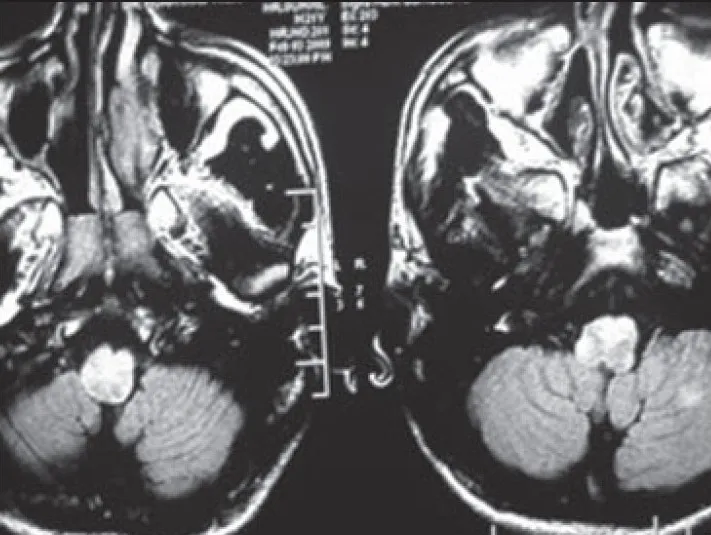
The medullary region showing a hyperintense signal on FLAIR, an atypical and rare distribution of PRES.
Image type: radiology (mri)